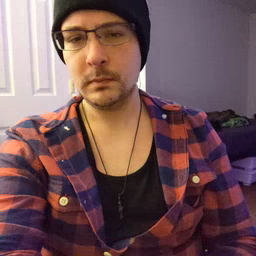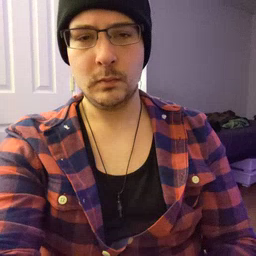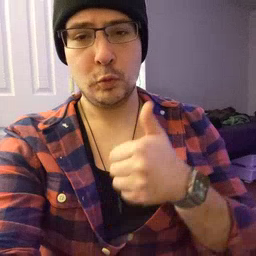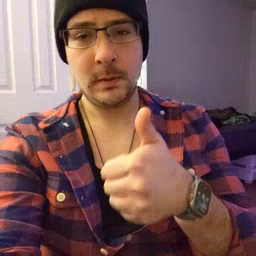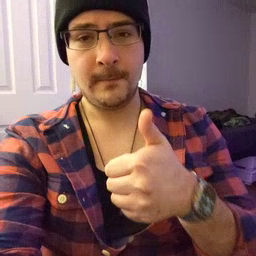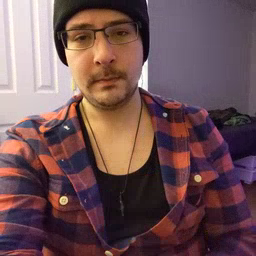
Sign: yourself